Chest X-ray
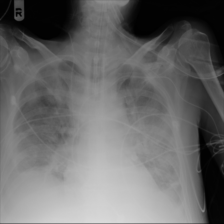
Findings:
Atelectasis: negative
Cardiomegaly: negative
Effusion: positive
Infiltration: positive
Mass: negative
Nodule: negative
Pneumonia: negative
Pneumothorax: negative
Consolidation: negative
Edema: negative
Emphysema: negative
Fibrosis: negative
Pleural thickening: negative
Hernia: negative